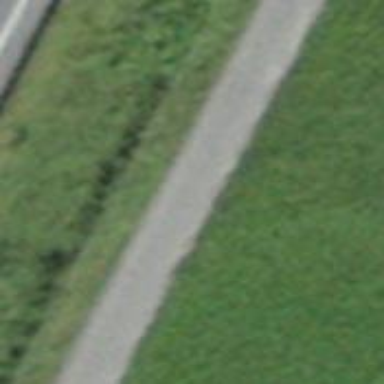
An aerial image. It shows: Asphalt track with grade1 surface.